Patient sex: M
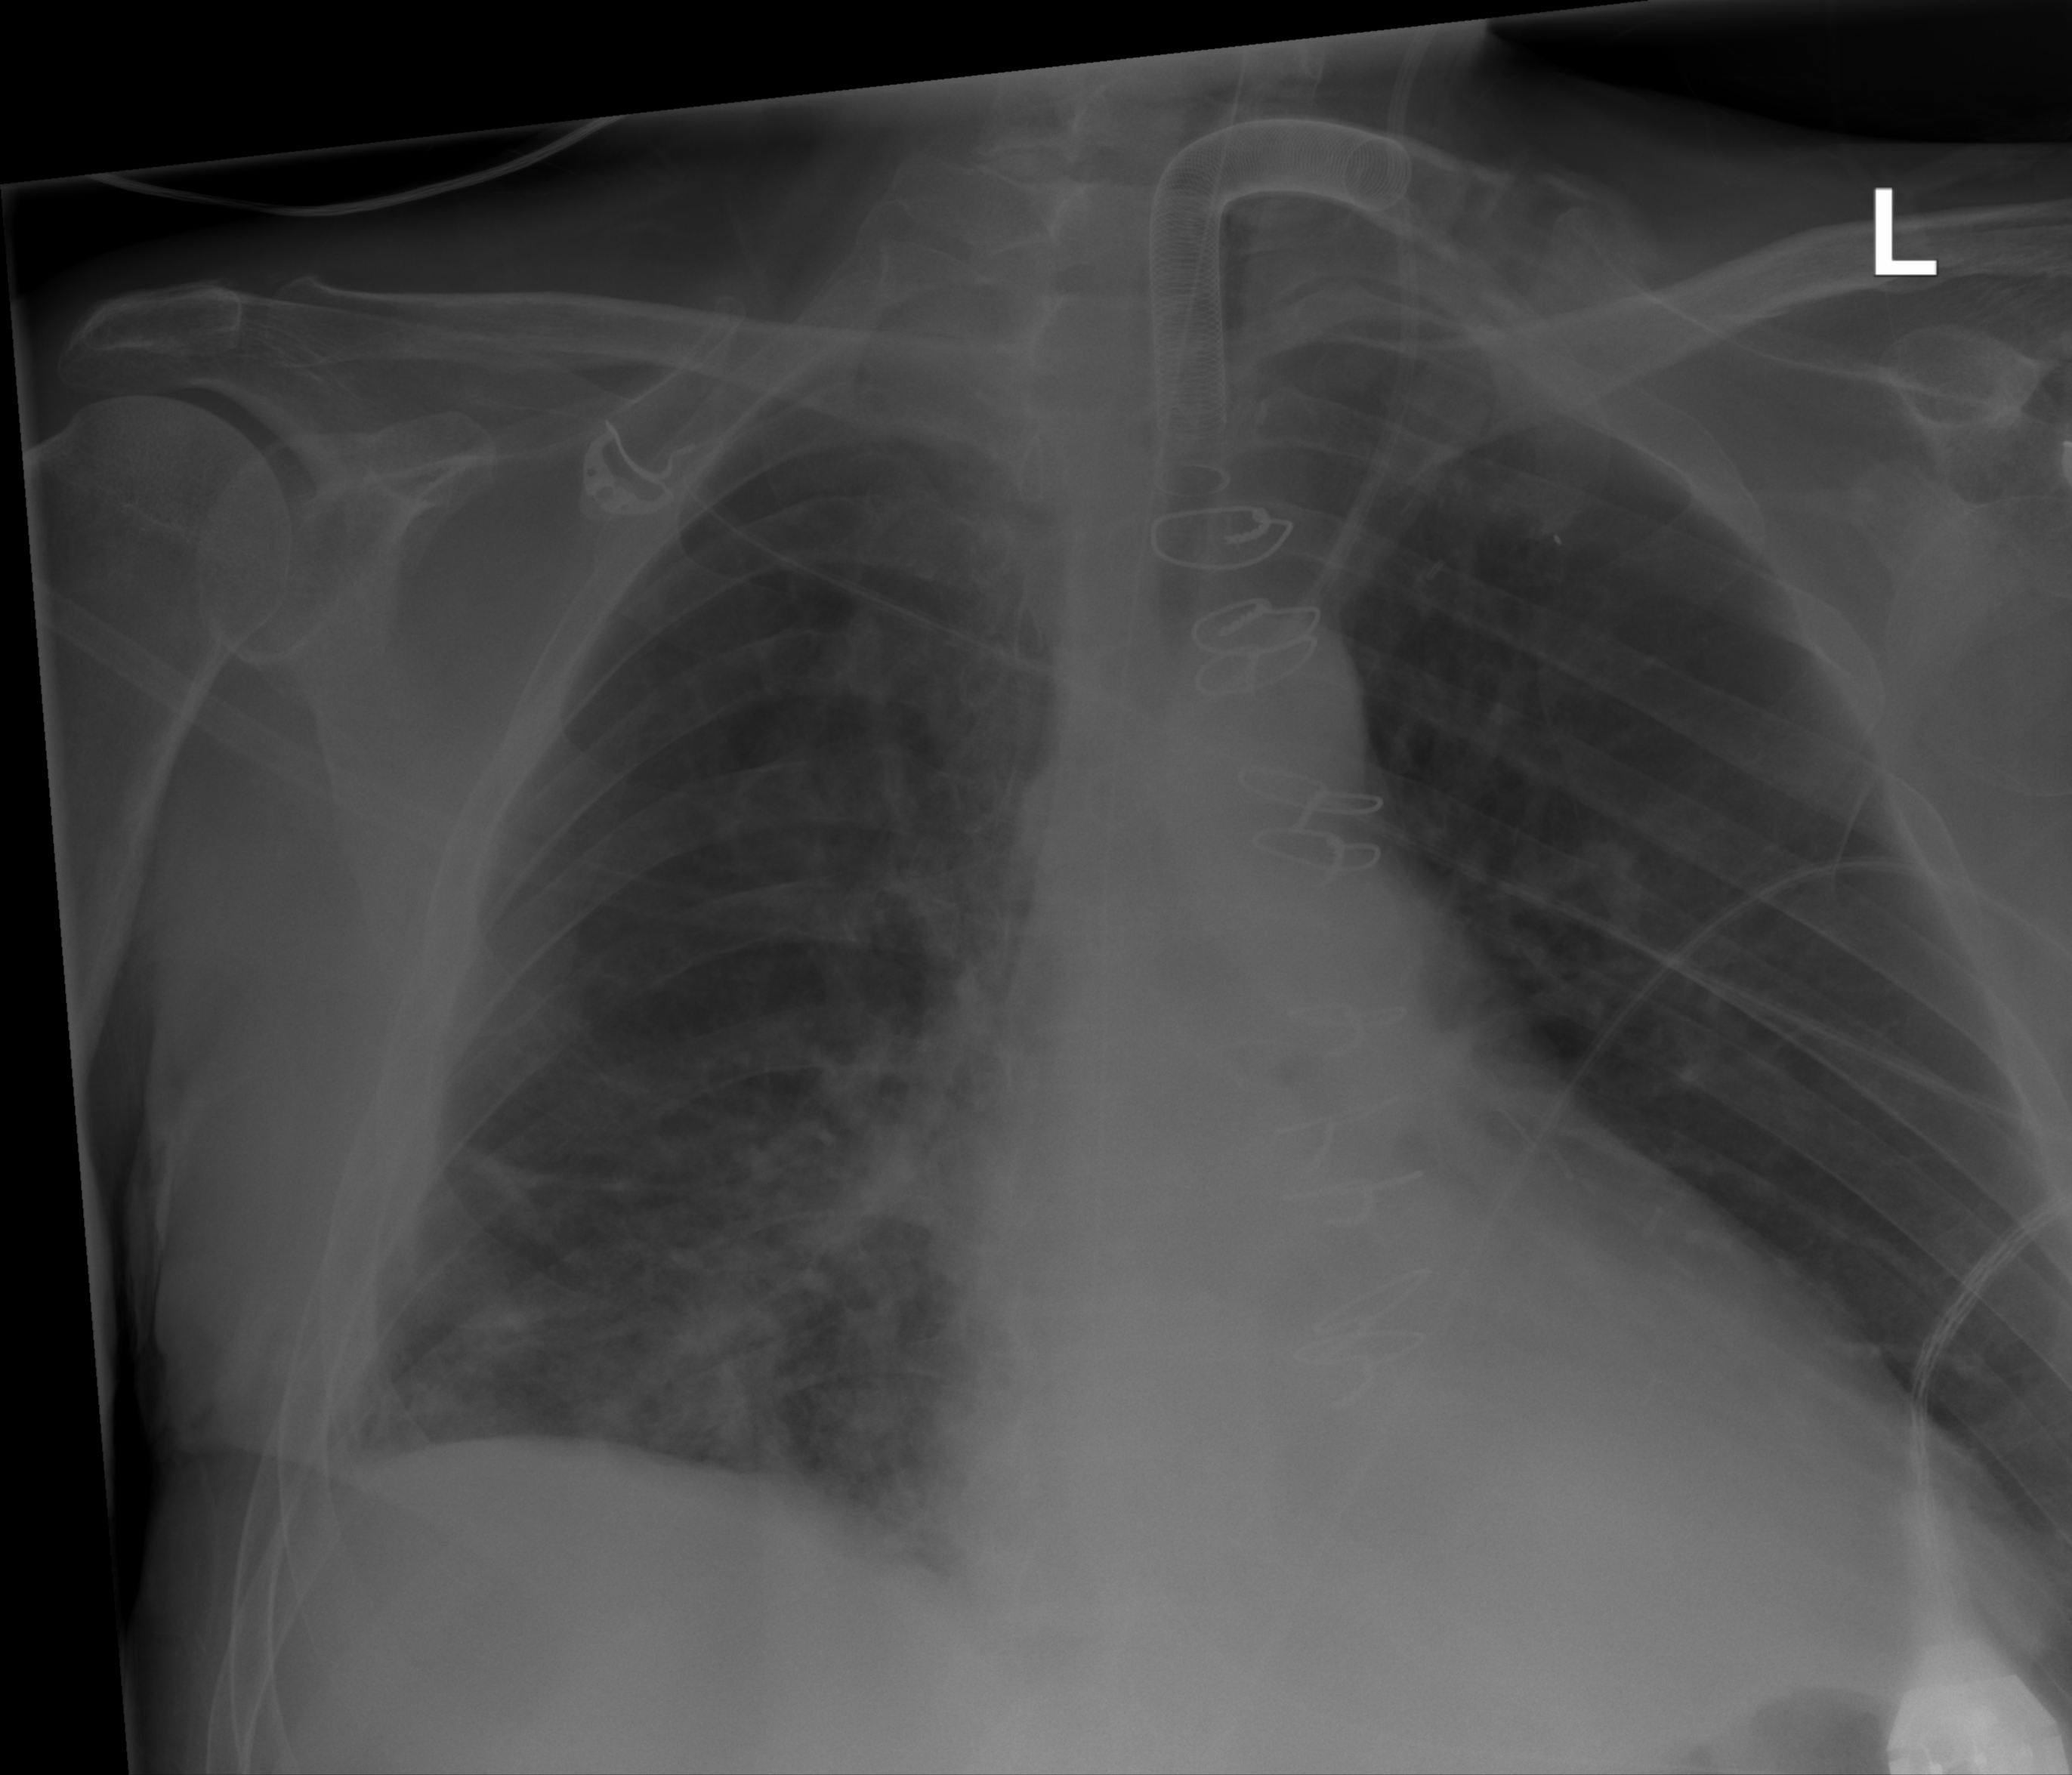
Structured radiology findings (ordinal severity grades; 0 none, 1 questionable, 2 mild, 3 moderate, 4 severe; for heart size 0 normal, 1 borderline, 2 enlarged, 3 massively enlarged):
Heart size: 2
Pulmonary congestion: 0
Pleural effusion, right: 2
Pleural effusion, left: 0
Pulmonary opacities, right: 2
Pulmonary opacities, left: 0
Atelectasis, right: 2
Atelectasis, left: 2